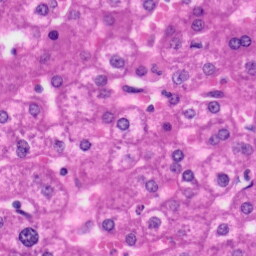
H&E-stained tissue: Liver